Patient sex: F
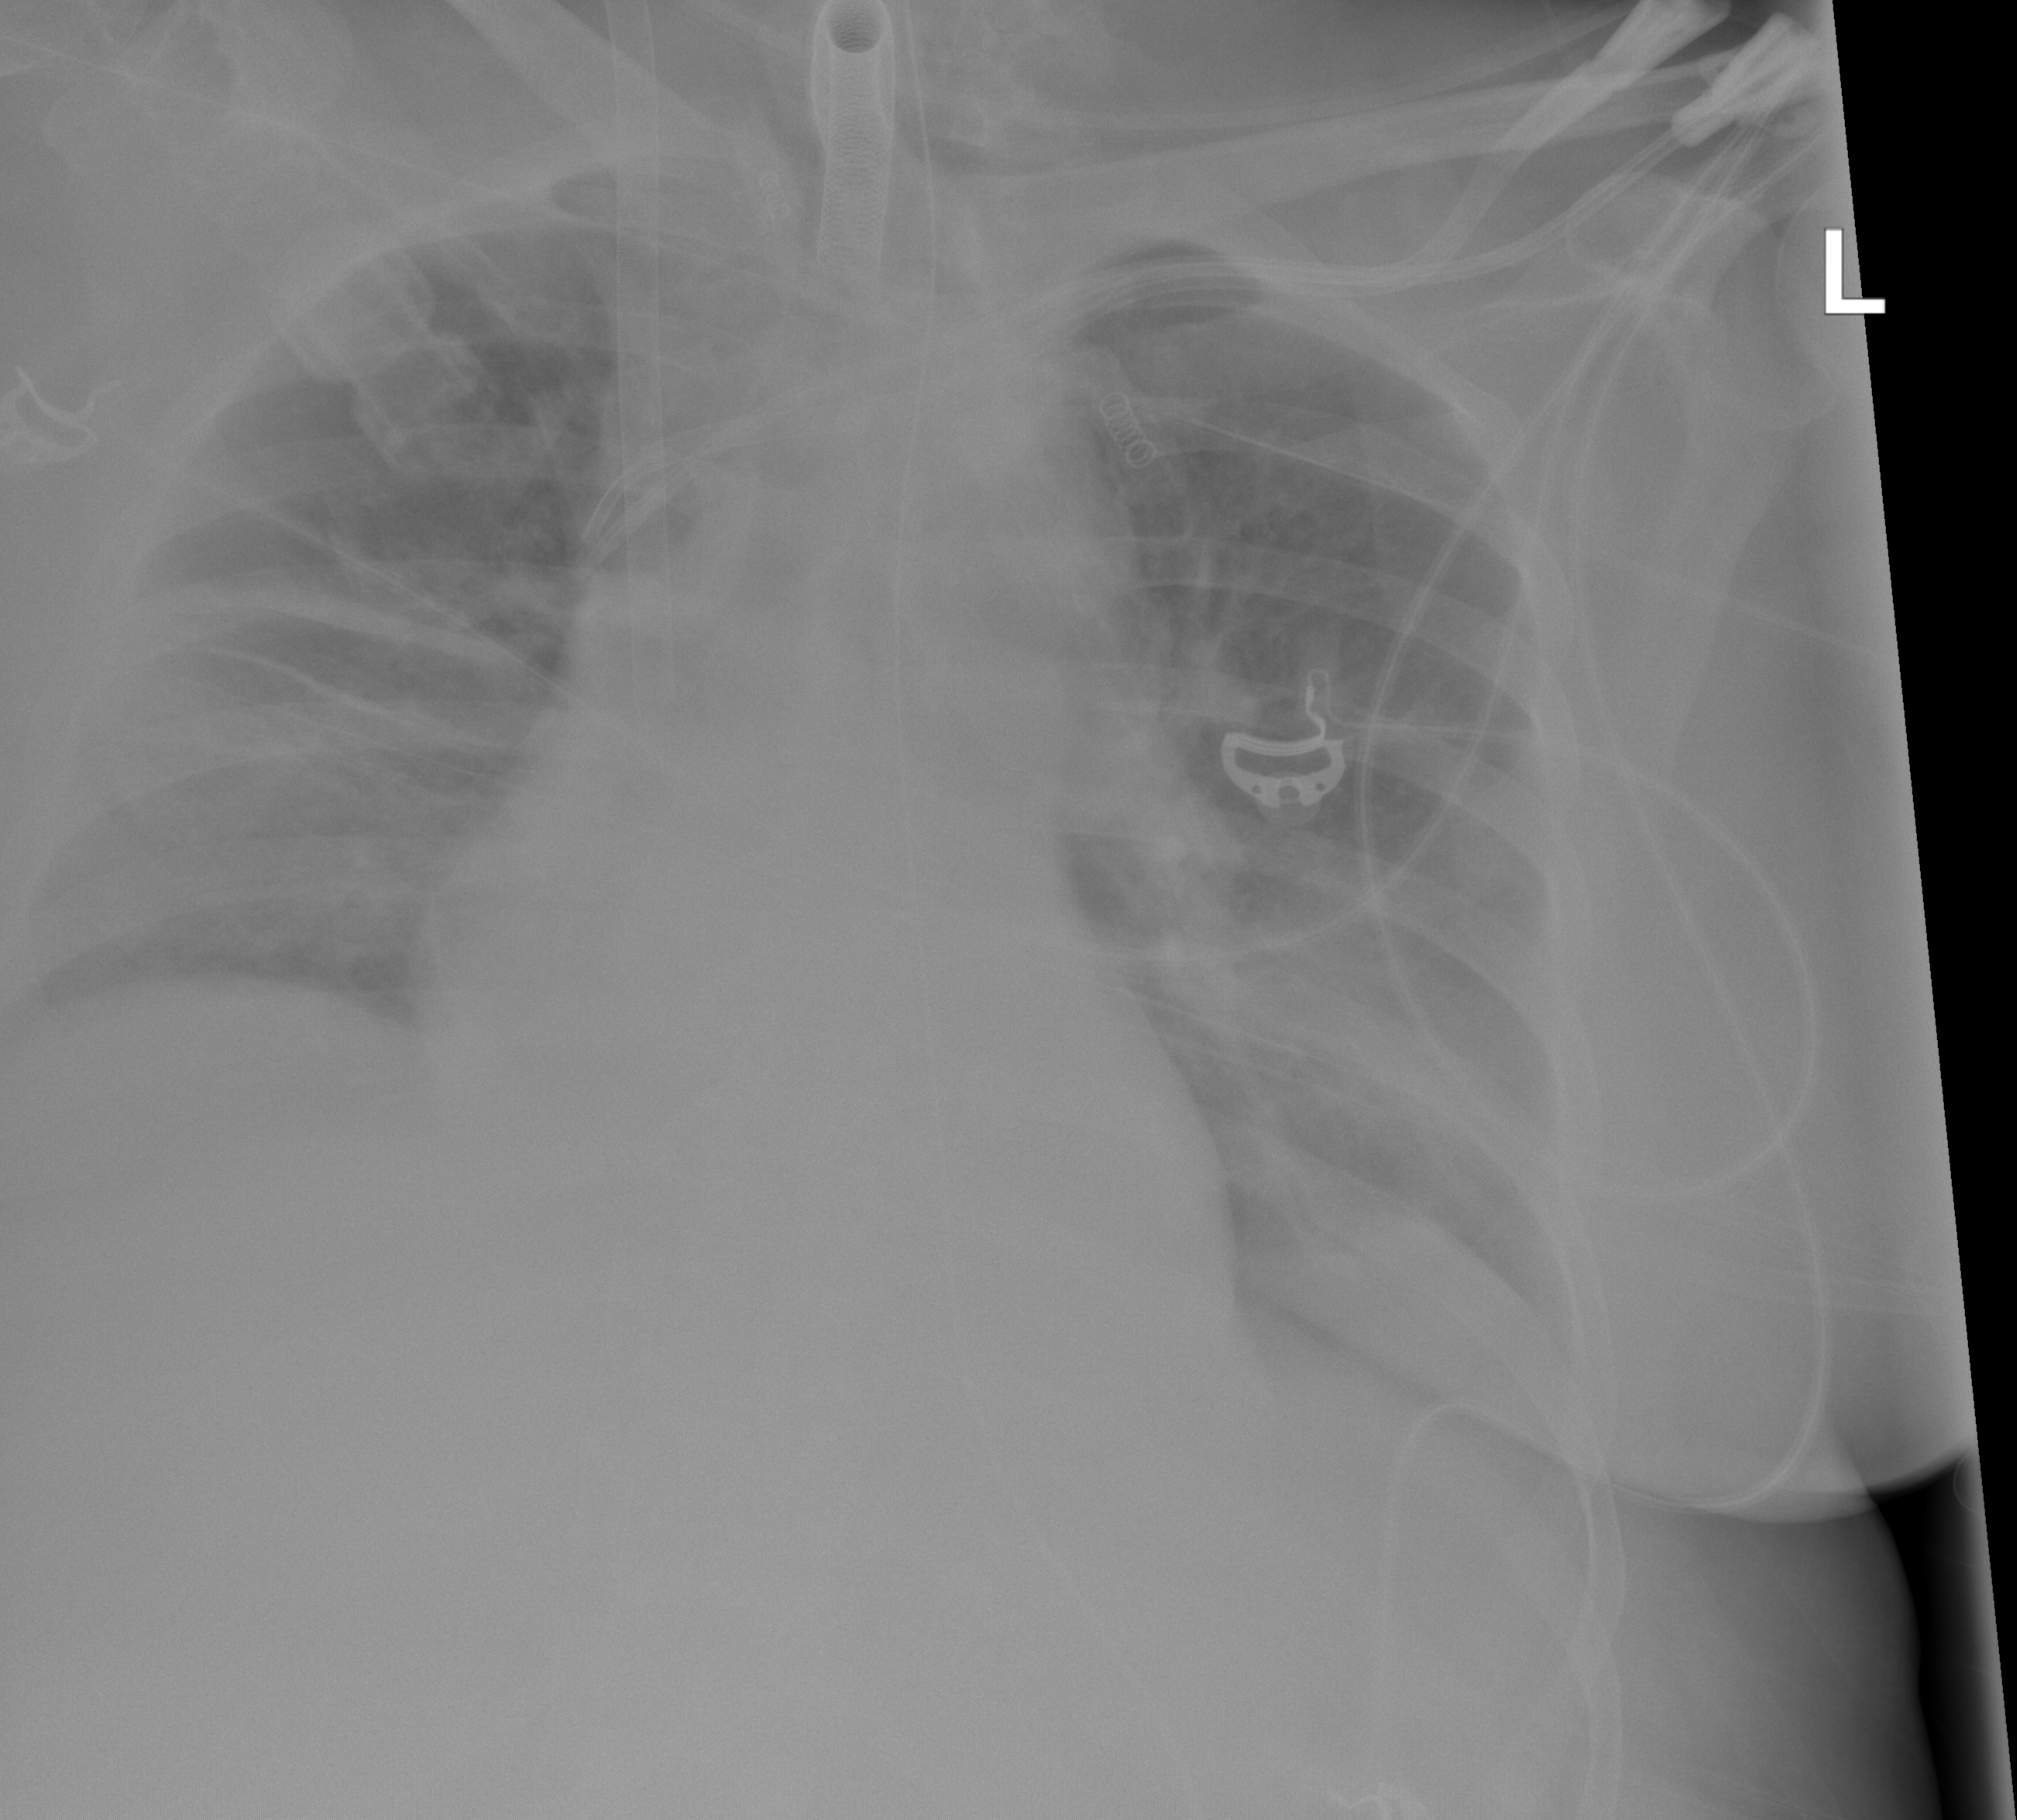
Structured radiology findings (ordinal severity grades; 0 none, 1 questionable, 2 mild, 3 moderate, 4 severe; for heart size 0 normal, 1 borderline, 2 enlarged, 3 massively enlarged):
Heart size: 0
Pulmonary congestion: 0
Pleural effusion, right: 0
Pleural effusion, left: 3
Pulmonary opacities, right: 0
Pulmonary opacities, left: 0
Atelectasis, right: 3
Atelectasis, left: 3